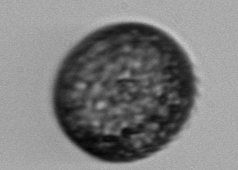
Label: Coscinodiscus